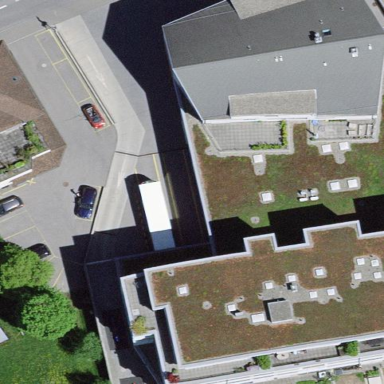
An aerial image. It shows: Commercial building.